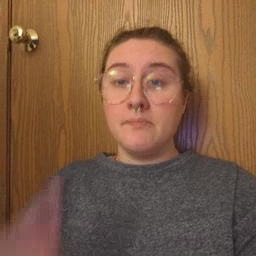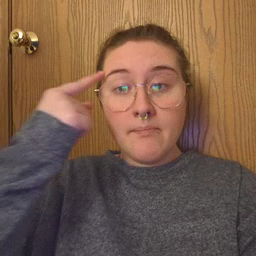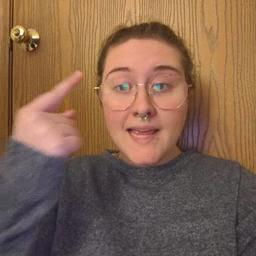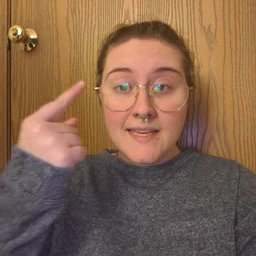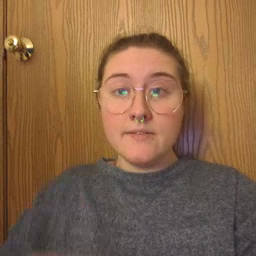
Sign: penny